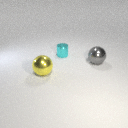
large yellow metal sphere in front of small cyan metal cylinder